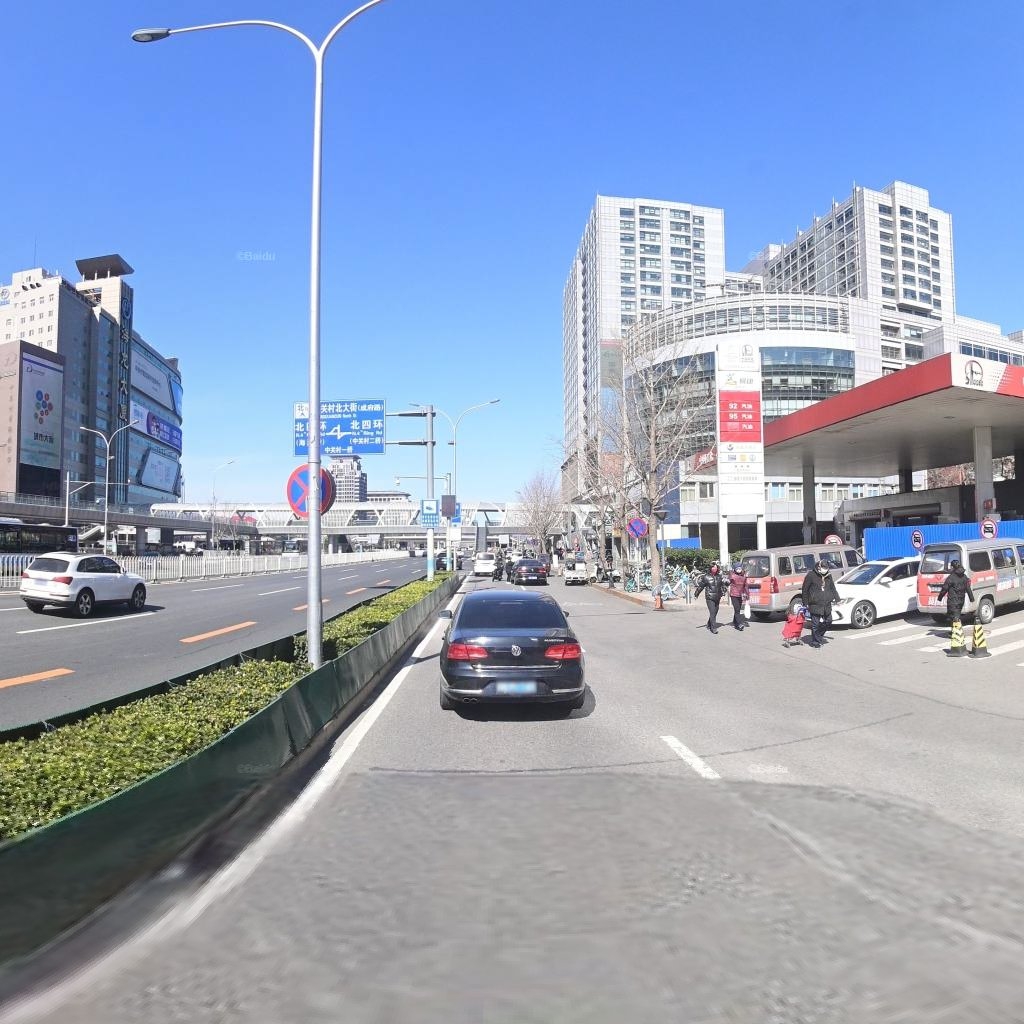
Region: Haidian
Road damage annotations: longitudinal patch, transverse patch, longitudinal patch